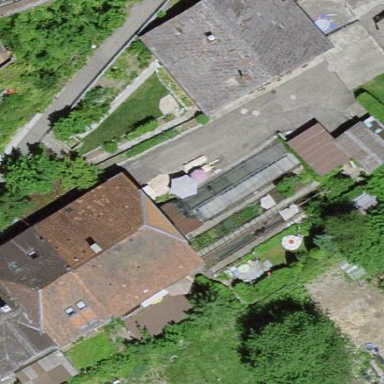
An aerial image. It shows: Greenhouse.